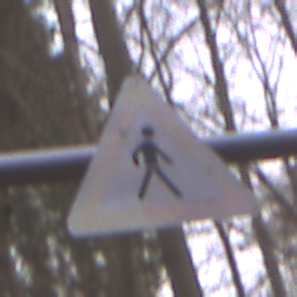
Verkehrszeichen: FussgaengerLinks
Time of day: Midday
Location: Outdoor (Nature)
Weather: Overcast
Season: Autumn
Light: Natural